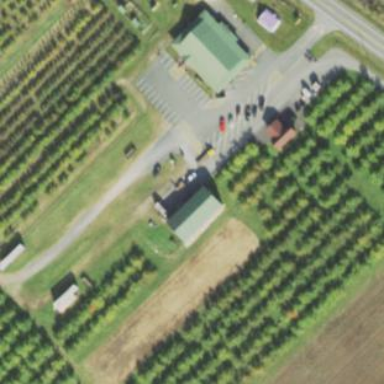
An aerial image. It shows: Farmyard with apple crops.